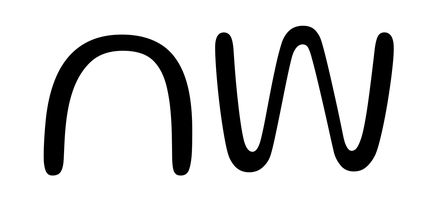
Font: Gluten_ExtraLight